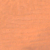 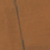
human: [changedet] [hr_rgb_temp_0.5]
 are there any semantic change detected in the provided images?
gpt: New vertical street is present in the middle of the desert.